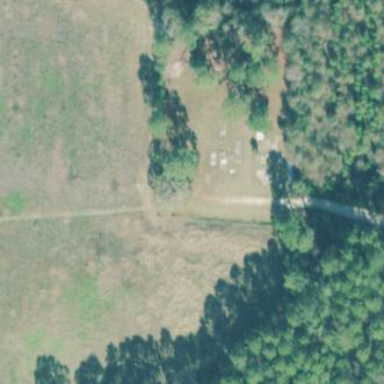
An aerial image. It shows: Cemetery.